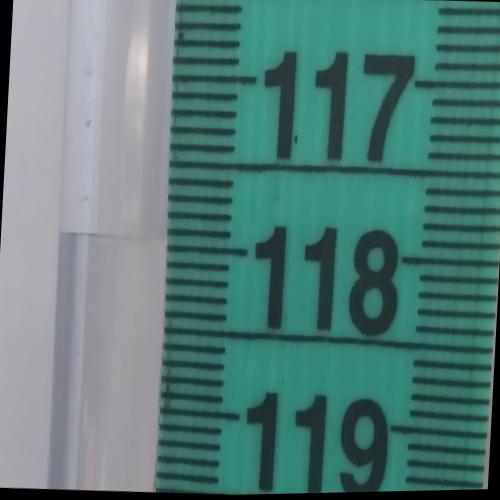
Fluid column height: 118.0 cm